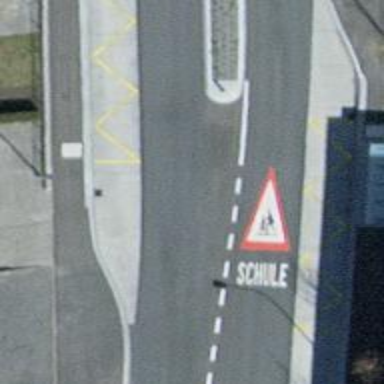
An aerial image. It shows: Primary road with asphalt surface and designated cycle lane.